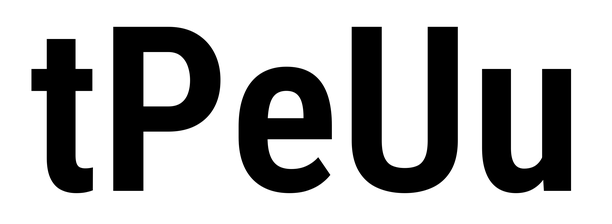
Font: Roboto_Condensed_SemiBold